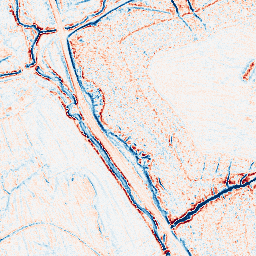
Category: edge_preserving
Decomposition family: anisotropic_diffusion
Decomposition parameters: iterations: 10
kappa: 50
gamma: 0.1
Upsampling method: sinc_blackman
Upsampling parameters: scale: 2
kernel_size: 16
Upsampling scale: 2